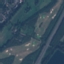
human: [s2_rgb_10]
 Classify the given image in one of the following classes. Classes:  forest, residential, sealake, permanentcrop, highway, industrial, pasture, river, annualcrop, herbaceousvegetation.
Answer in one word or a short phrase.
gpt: Highway